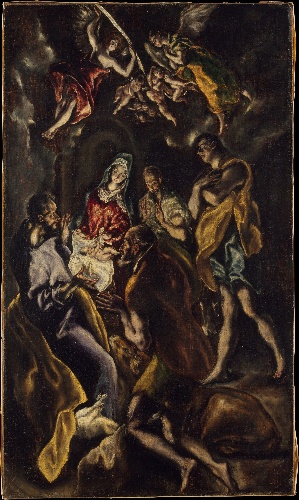
Title: The Adoration of the Shepherds
Artist: El Greco (Domenikos Theotokopoulos) and Workshop
Artist bio: Greek, Iráklion (Candia) 1541–1614 Toledo
Date: ca. 1612–14
Object type: Painting
Classification: Paintings
Medium: Oil on canvas
Dimensions: 43 1/2 x 25 5/8 in. (110.5 x 65.1 cm)
Department: European Paintings
Credit line: Bequest of George Blumenthal, 1941
Accession year: 1941
Repository: Metropolitan Museum of Art, New York, NY
Tags: Men|Madonna and Child|Lambs|Jesus|Shepherds|Adoration of the Shepherds|Angels|Virgin Mary